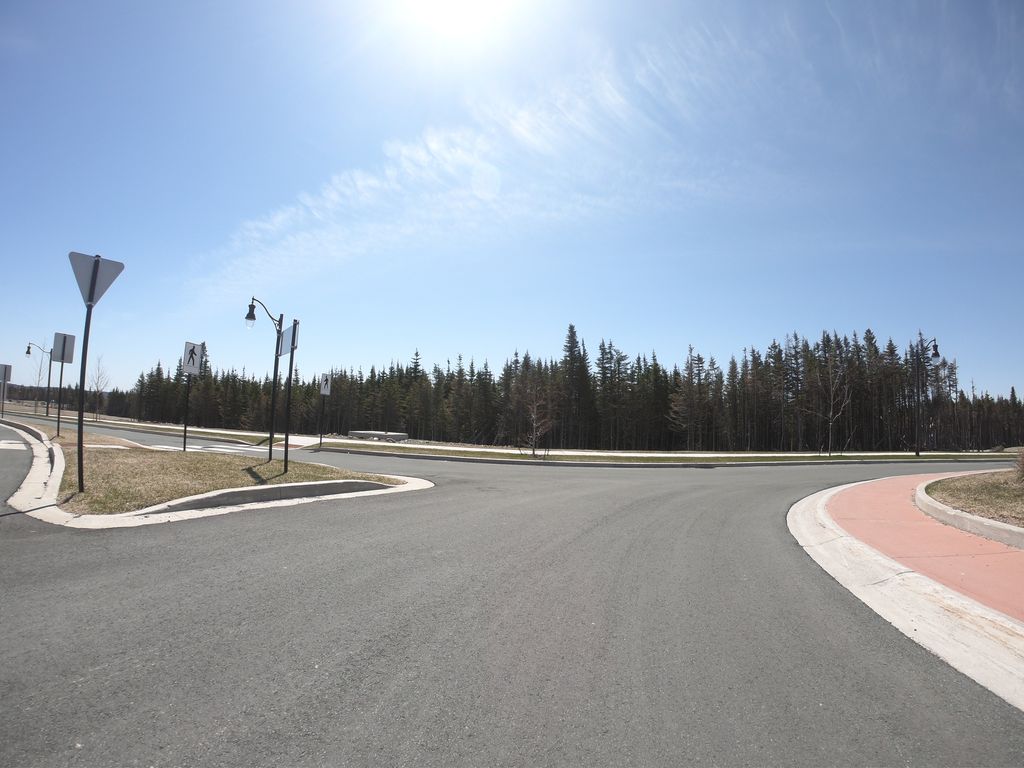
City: st_johns